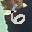
Label: 6